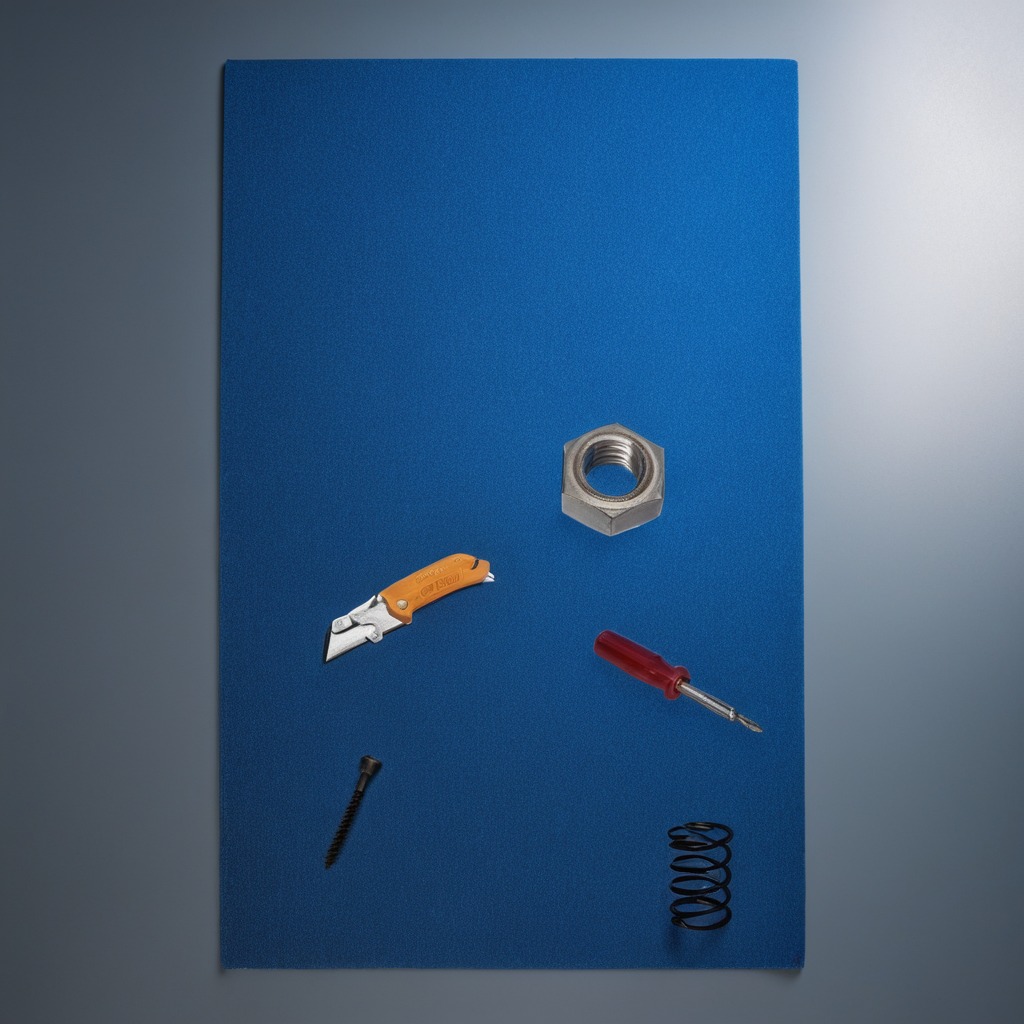
A utility knife, a metal machine screw, a coiled metal spring, a screwdriver, and a metal nut are lying on the clean granite tabletop covered with a blue rubber mat inside a workshop under bright overhead lighting crisp shadows high clarity worn but beneath the mat.